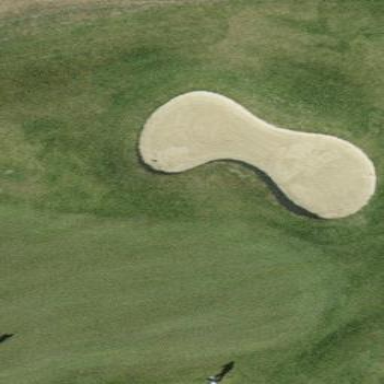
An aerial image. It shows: Golf bunker filled with natural sand.